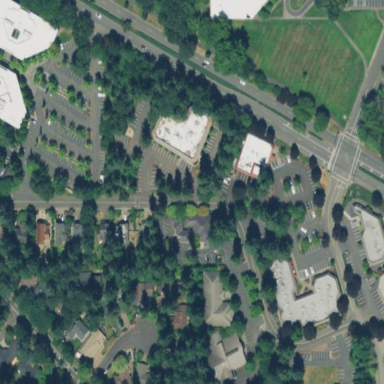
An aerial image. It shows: Commercial area.